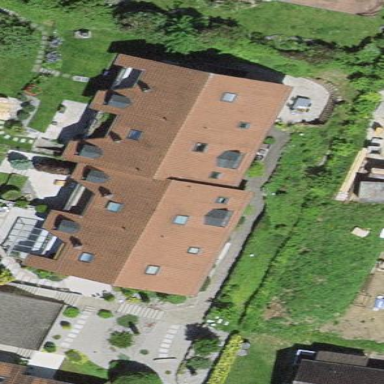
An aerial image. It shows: Semidetached house.